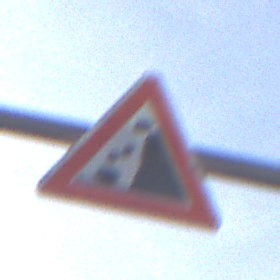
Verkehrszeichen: SteinschlagRechts
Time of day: MorningAfternoon
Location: Outdoor (RoadRail)
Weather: PartlyCloudy
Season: NotSpecified
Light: Natural